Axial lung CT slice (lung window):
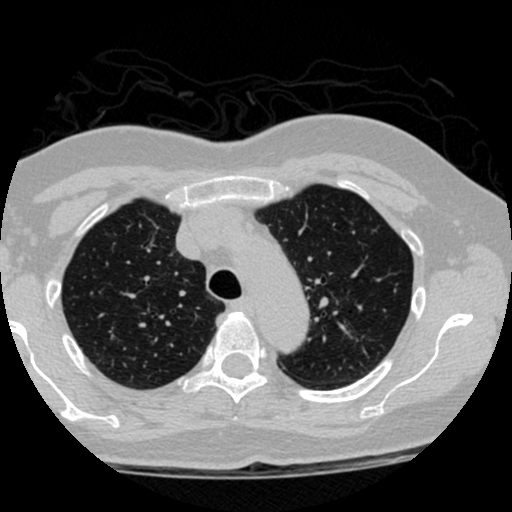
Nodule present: no